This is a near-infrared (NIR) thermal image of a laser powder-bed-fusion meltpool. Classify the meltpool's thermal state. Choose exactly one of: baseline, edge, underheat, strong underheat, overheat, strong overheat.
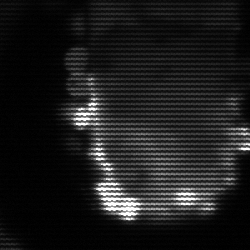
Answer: baseline